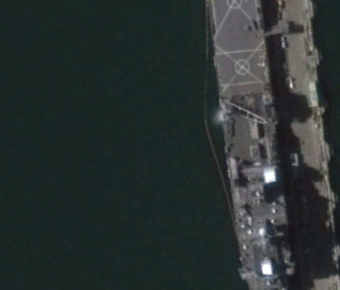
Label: combat